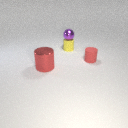
small red rubber cylinder in front of small yellow rubber cylinder